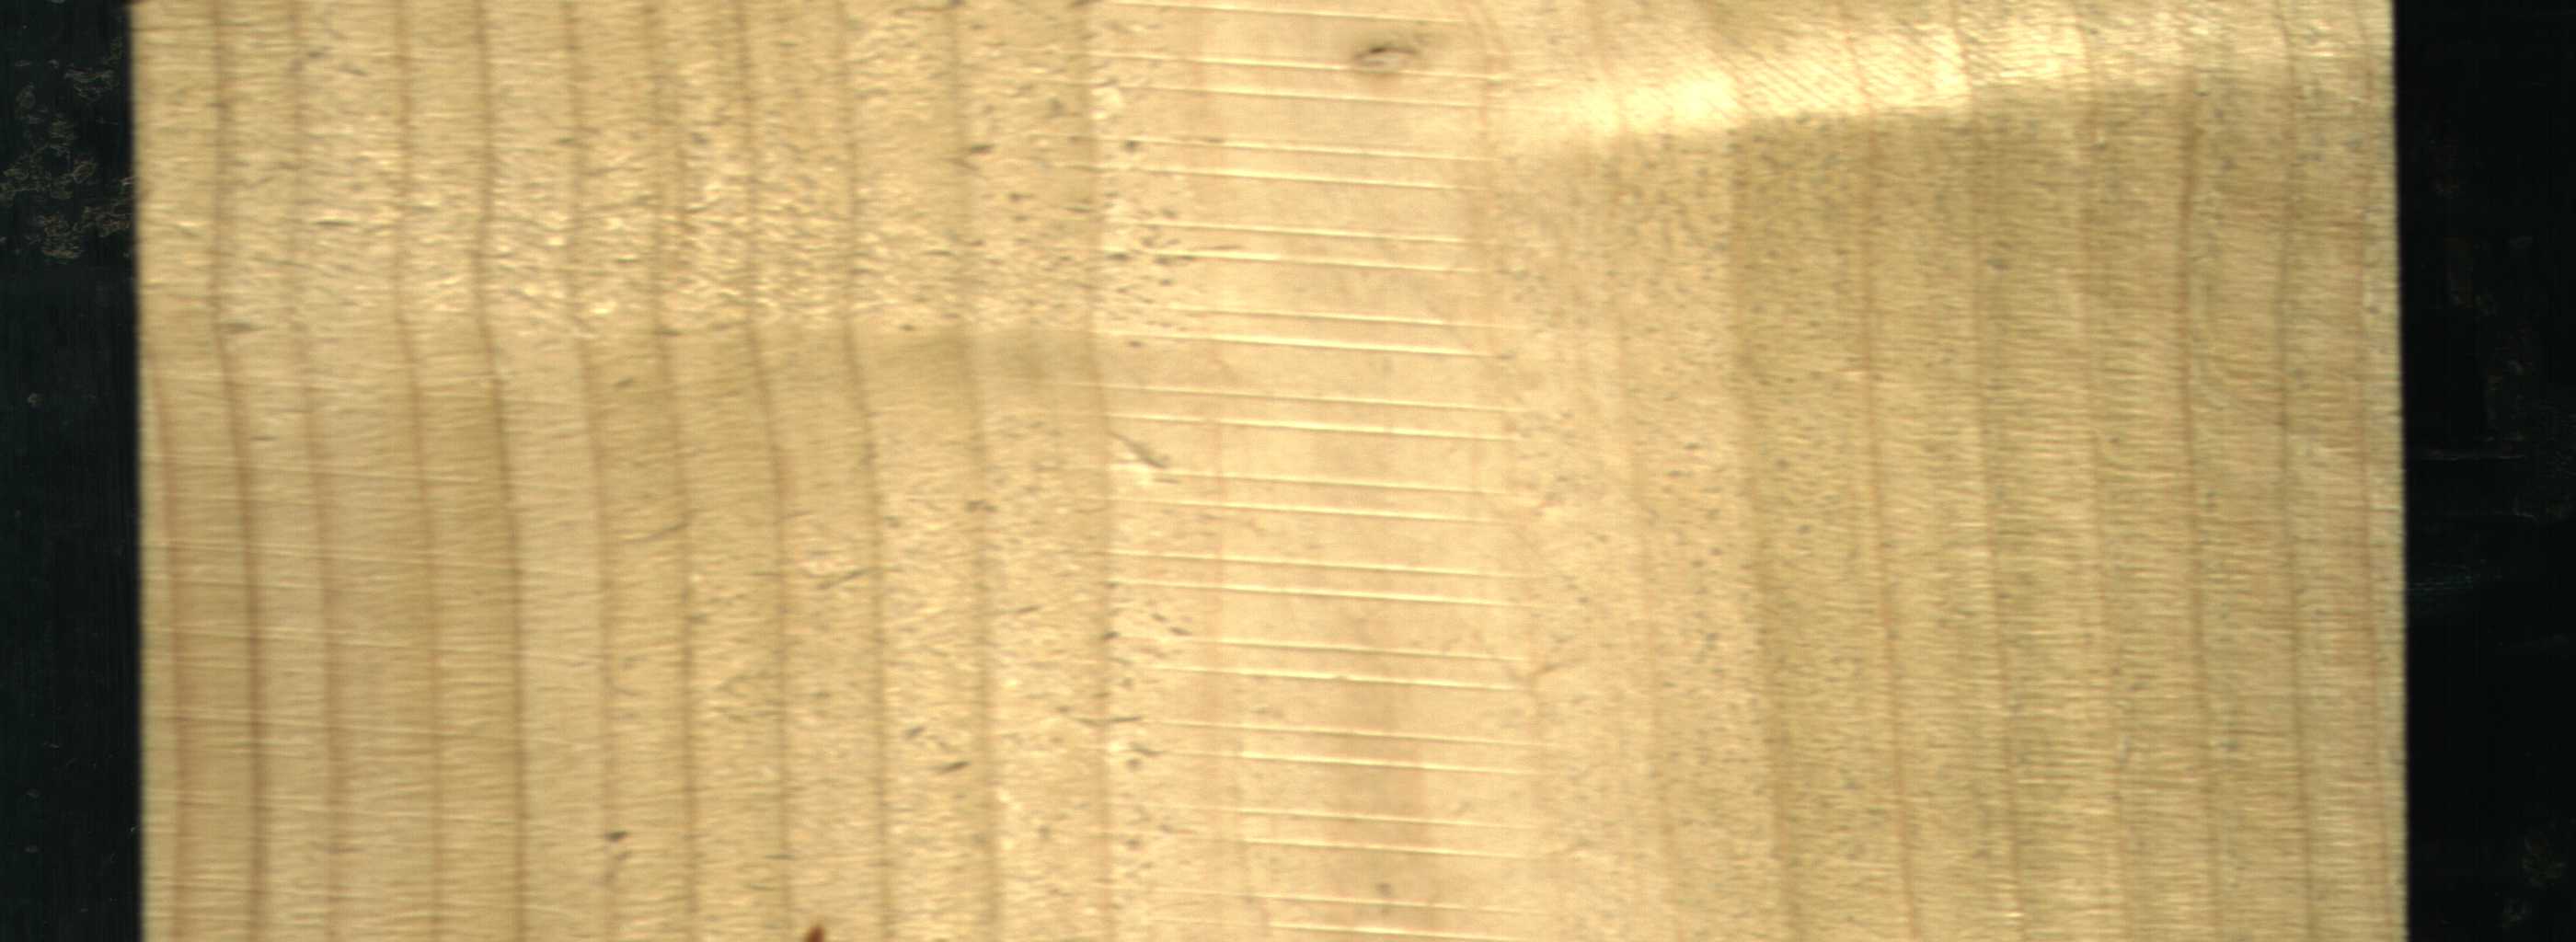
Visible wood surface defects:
resin
Live_Knot